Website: apple
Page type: address-validator
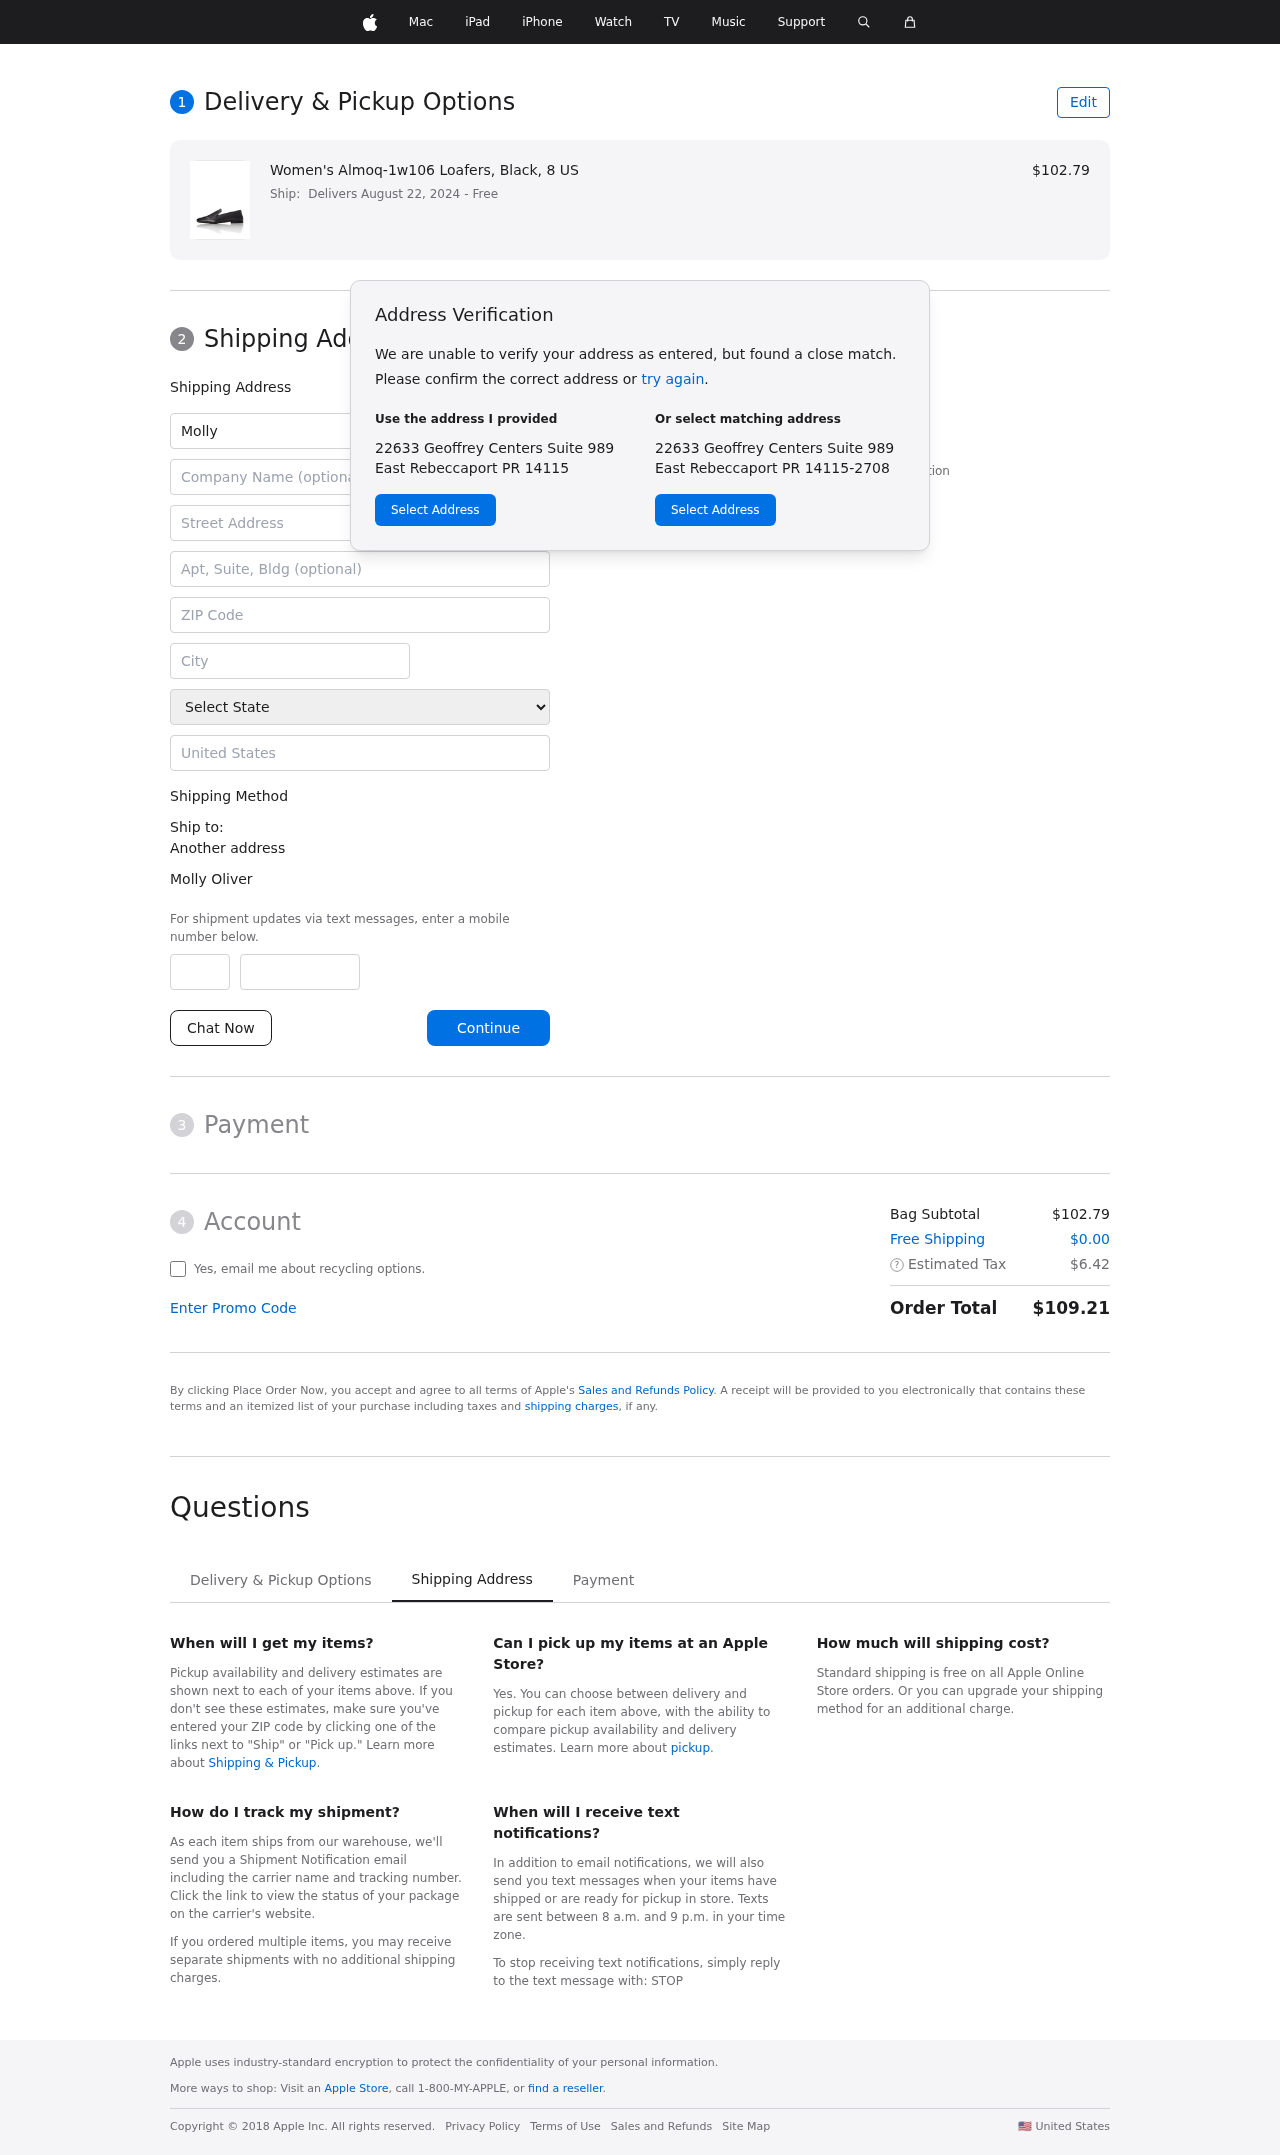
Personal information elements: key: PII_CITY
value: East Rebeccaport
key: PII_COUNTRY
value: United States
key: PII_FIRSTNAME
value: Molly
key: PII_FULLNAME
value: Molly Oliver
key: PII_LASTNAME
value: Oliver
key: PII_PHONE_AREA
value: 947
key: PII_PHONE_SUFFIX
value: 0227
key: PII_POSTCODE
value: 14115
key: PII_STATE
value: PR
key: PII_STREET
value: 22633 Geoffrey Centers Suite 989
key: PII_CITY_STATE_ZIP
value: East Rebeccaport PR 14115
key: PII_STATE_ABBR
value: PR
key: PII_POSTCODE_FULL
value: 14115
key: PII_POSTCODE_NUMERIC
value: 14115
Product elements: key: PRODUCT1_NAME
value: Women's Almoq-1w106 Loafers, Black, 8 US
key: PRODUCT1_PRICE
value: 102.79
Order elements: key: ORDER_DELIVERY_DATE
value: Delivers August 22, 2024
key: ORDER_SUBTOTAL
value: $102.79
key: ORDER_SHIPPING_COST
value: $0.00
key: ORDER_TAX
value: $6.42
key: ORDER_TOTAL
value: $109.21